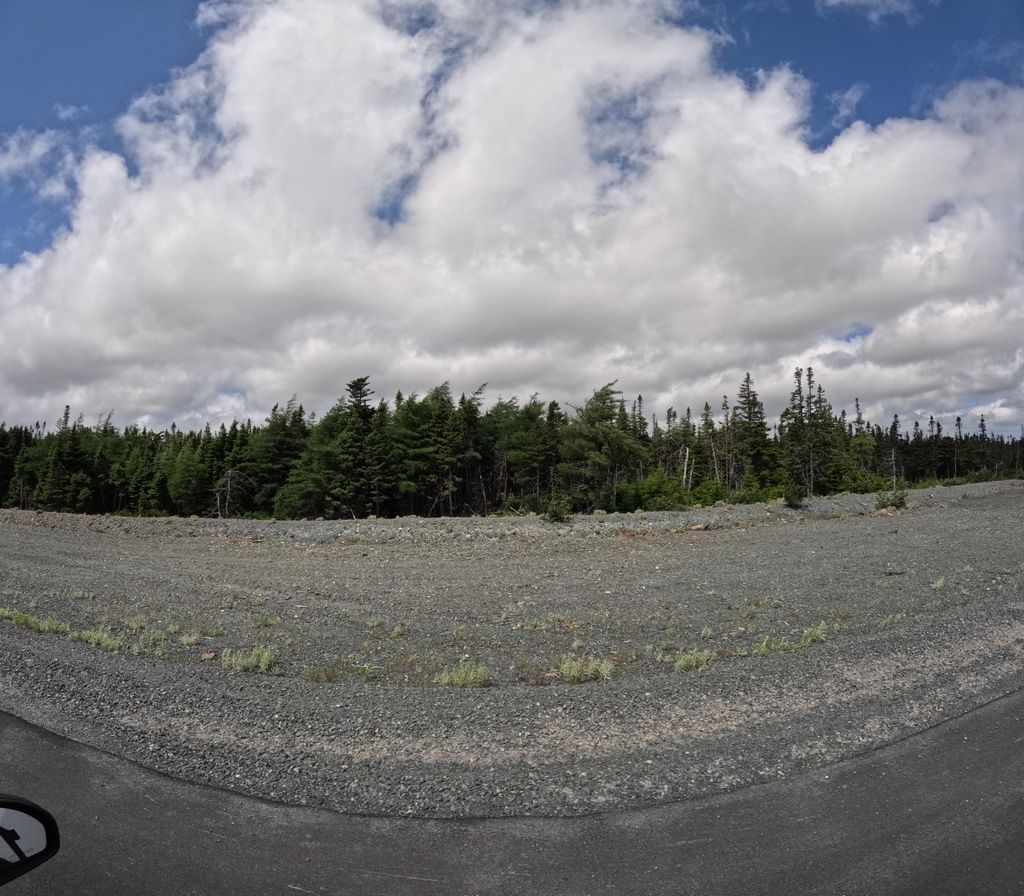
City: st_johns